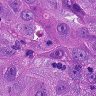
Metastatic tissue present: yes